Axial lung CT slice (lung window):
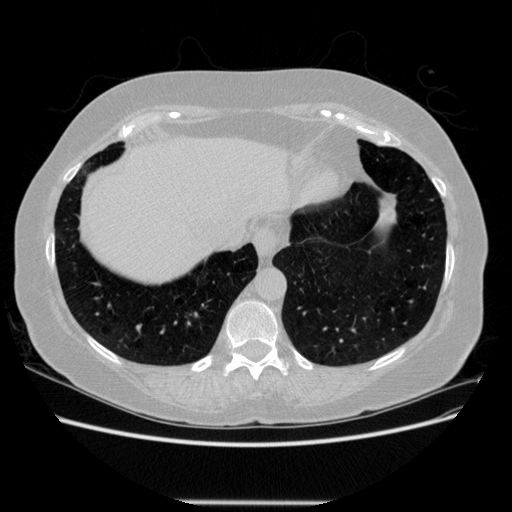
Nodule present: no